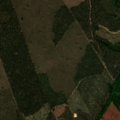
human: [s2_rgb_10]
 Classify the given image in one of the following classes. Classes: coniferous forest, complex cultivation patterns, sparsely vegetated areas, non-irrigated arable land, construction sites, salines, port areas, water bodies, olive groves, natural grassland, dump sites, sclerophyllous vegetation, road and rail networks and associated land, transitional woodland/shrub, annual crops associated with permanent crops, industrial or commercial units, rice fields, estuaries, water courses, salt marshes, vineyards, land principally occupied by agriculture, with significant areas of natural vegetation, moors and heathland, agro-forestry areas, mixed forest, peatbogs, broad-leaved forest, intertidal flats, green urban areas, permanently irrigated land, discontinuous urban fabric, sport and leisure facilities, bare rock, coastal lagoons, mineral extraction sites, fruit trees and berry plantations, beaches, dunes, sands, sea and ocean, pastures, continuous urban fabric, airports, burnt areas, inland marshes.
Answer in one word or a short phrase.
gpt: coniferous forest, mixed forest, transitional woodland/shrub